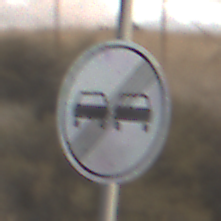
Verkehrszeichen: EndeUeberholverbot
Umgebung: Outdoor, RoadRail
Tageszeit: SunriseSunset
Wetter: PartlyCloudy
Licht: Natural
Jahreszeit: NotSpecified
Kontrast: LowContrast